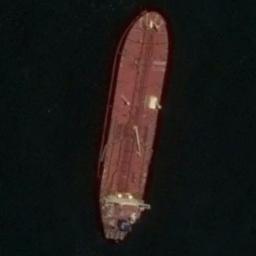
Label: ship